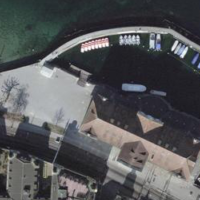
EUNIS habitat code: 14
Species observed at this site:
Chroicocephalus ridibundus
Corvus corone
Podiceps cristatus
Cygnus olor
Fulica atra
Anas platyrhynchos
Aythya fuligula
Ichthyaetus melanocephalus
Motacilla alba